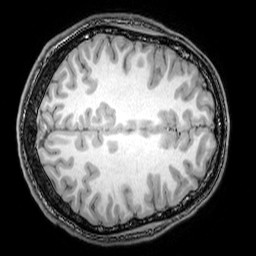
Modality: T1w
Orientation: axial
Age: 22
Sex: male
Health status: healthy
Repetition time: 0.081 s
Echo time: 0.037 s